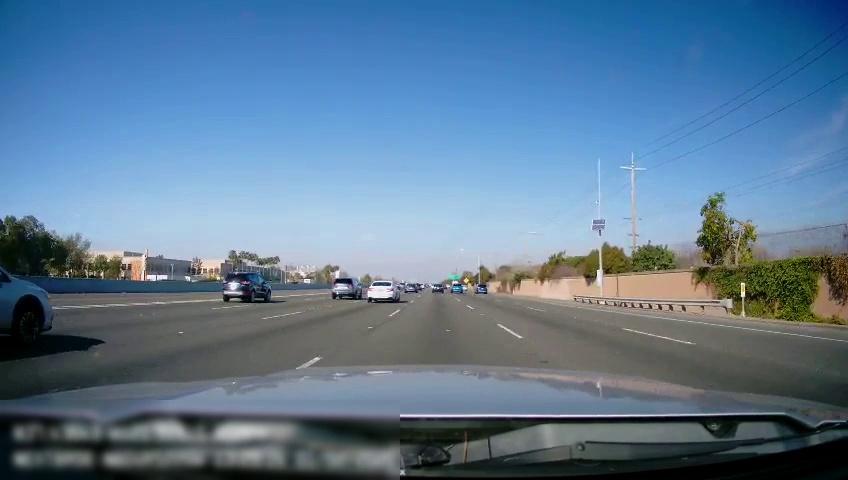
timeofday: Day
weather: Sunny
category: Drivable Space
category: Vehicles | SUV
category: Vehicles | SUV
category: Vehicles | SUV
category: Vehicles | Car
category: Vehicles | SUV
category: Vehicles | Car
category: Vehicles | SUV
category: Vehicles | SUV
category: Lanes | Alternate Lane
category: Lanes | Alternate Lane
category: Lanes | Alternate Lane
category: Lanes | Current Lane
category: Lanes | Alternate Lane
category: Lanes | Alternate Lane
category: Lanes | Alternate Lane
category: Lanes | Alternate Lane
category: Lanes | Alternate Lane
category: Traffic | Signs